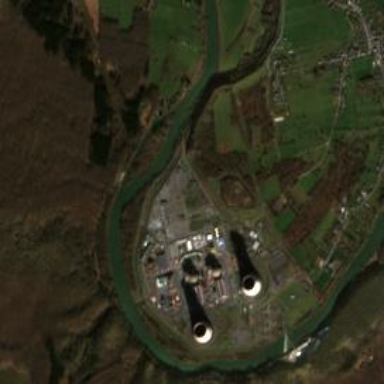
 which is considered tourist attraction."